Question: I'm trying to add an image to a table in my database but can't seem to do it when using the WCF service
The code below gives an error
'''
private CRMEntities _crm;
private readonly Uri _uri = new Uri("http://localhost/CRMService.svc");
//Adds a new image to database
public bool AddImage(byte[] imagefile, int epid)
{
if (imagefile.Equals(null) || epid.Equals(null)) return false;
_crm = new CRMEntities(_uri);
var i = new Image { ImageFile = imagefile, EP_ID = epid };
_crm.AddToImages(i);
_crm.SaveChanges();
return true;
}
'''
Screenshot:

But if I change it to this it saves fine
'''
if (imagefile.Equals(null) || epid.Equals(null)) return false;
var crm = new CRMData.CRMEntities(System.Configuration.ConfigurationManager.ConnectionStrings["CRMEntities"].ToString());
var i = new CRMData.Image { ImageFile = imagefile, EP_ID = epid };
crm.AddToImages(i);
crm.SaveChanges();
return true;
'''
Edit
But it works with other classes.
Like
'''
private CRMEntities _crm;
private readonly Uri _uri = new Uri("http://localhost:1677/CRMService.svc");
//METHODS
//SAVE
public bool AddEmailProblem(string description, DateTime datecreated, int clientid, string mailId)
{
if (description == null || clientid == 0 || mailId == null) return false;
_crm = new CRMEntities(_uri);
var objep = new EmailProblem
{
Description = description,
DateCreated = datecreated,
CLIENT_ID = clientid,
Mail_ID = mailId
};
_crm.AddToEmailProblems(objep);
_crm.SaveChanges();
return true;
}
'''
Saves to the DB.
The connectionstring I'm using is -
'''
<connectionStrings>
<add name="CRMEntities" connectionString="metadata=res://*/CRM.csdl|res://*/CRM.ssdl|res://*/CRM.msl;provider=System.Data.SqlClient;provider connection string=&quot;Data Source=.\SQLExpress;Initial Catalog=CRM;Persist Security Info=True;User ID=sa;Password=Server01;MultipleActiveResultSets=True&quot;" providerName="System.Data.EntityClient" />
<add name="CRM" connectionString="Data Source= .\SQLExpress;Initial Catalog=CRM;Persist Security Info=True;User ID=sa;Password=Server01" providerName="System.Data.SqlClient" />
'''
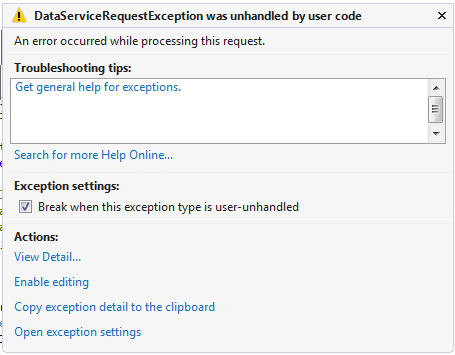
Answer: Edited the whole answer...
'''
private readonly Uri _uri = new Uri("http://localhost/CRMService.svc");
'''
Is a service Uri and NOT a DB connection string!
Check the config file for the connectionString "CRMEntities"
and call you code:
'''
private readonly string _connectionString= "<your actual connection string>";
//Adds a new image to database
public bool AddImage(byte[] imagefile, int epid)
{
if (imagefile.Equals(null) || epid.Equals(null)) return false;
_crm = new CRMEntities(_connectionString);
'''